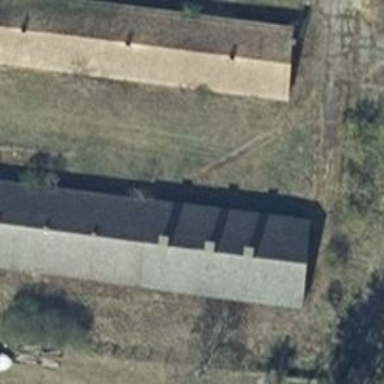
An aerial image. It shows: Farm auxiliary building with grey roof oriented along the structure.